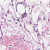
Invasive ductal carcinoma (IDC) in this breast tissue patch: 0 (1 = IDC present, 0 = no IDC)